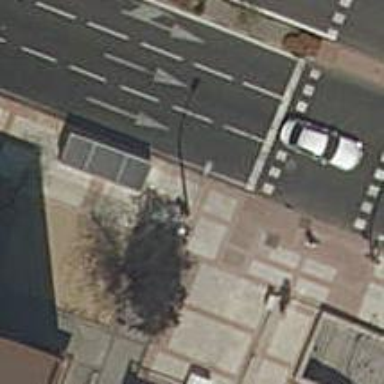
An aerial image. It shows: Bus stop with platform for public transport.